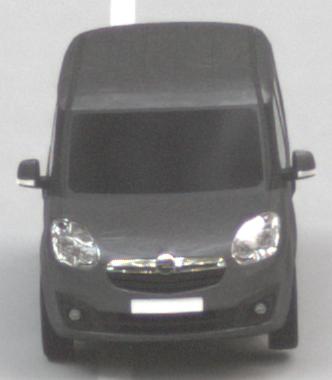
Make: Opel
Model: Combo Combi L1H1 1.4
Detailed model: Combo (D) Combi
Model produced from: 2012/01
Model produced until: 2013/11
Doors: 5
Color: gray
Road condition: dry road
Daytime: sunrise or sunset
Contrast: medium contrast